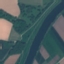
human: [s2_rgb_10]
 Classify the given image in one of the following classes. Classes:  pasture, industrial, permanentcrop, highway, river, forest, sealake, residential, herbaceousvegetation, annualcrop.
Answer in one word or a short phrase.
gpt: River